Chest X-ray. View position: AP
Patient age: 44
Patient sex: F
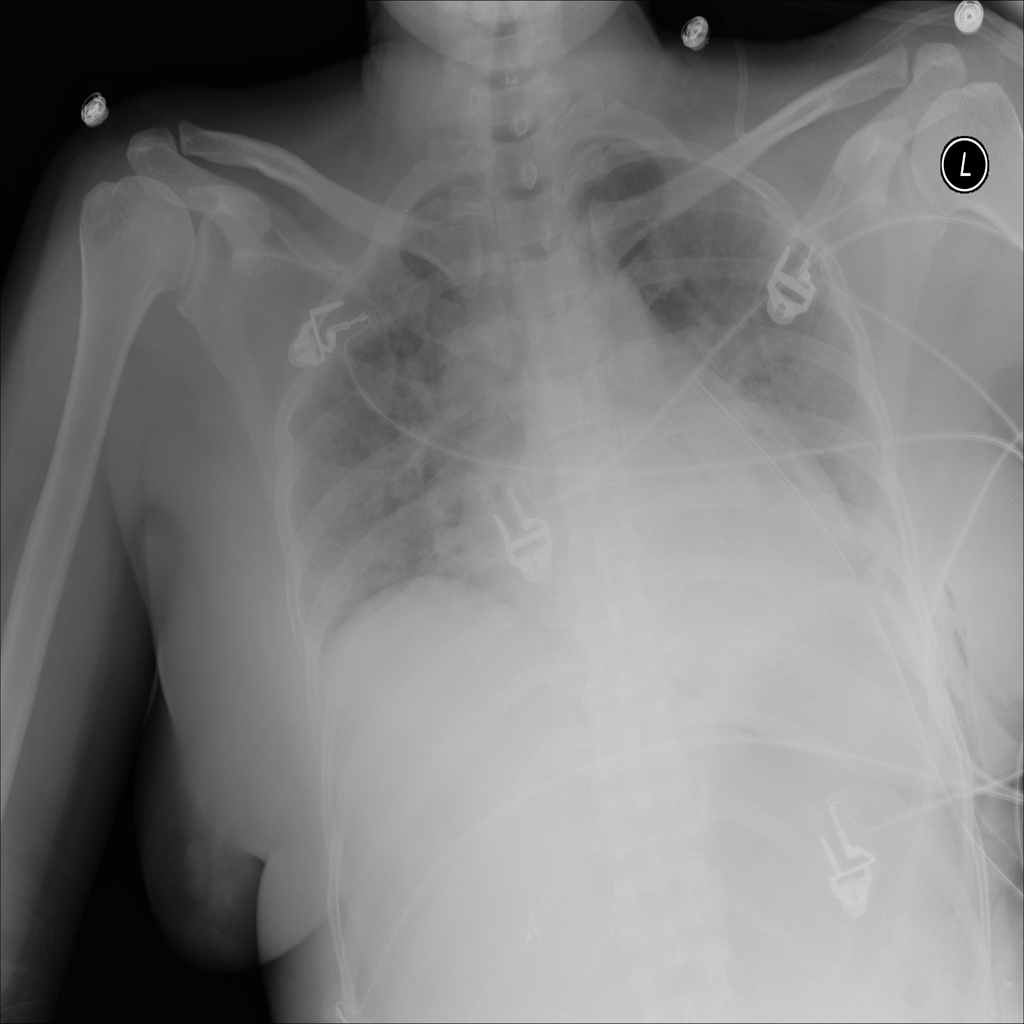
Finding: Pneumothorax